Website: home-depot
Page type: customer-info-address
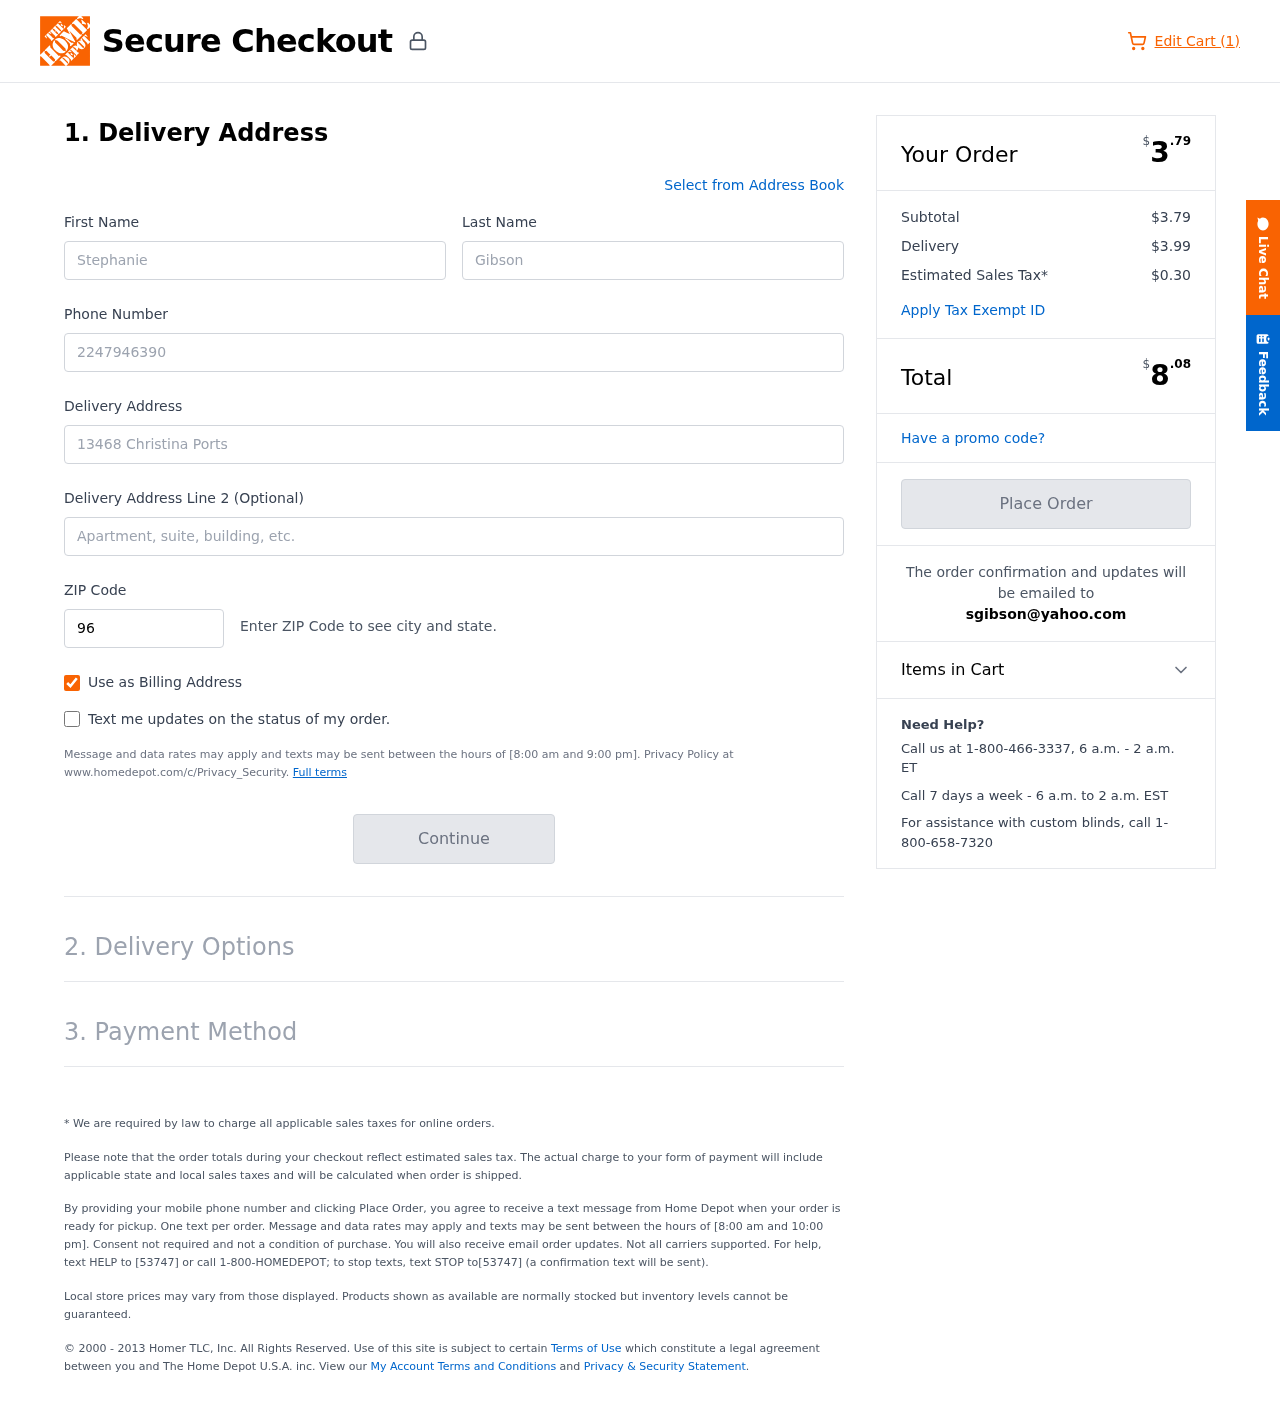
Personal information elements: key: PII_EMAIL
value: sgibson@yahoo.com
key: PII_FIRSTNAME
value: Stephanie
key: PII_LASTNAME
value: Gibson
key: PII_PHONE
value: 2247946390
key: PII_POSTCODE
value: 96502
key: PII_STREET
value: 13468 Christina Ports
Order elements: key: ORDER_NUM_ITEMS
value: Edit Cart (1)
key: ORDER_SUBTOTAL_HEADER
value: $3.79
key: ORDER_SUBTOTAL
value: $3.79
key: ORDER_SHIPPING_COST
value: $3.99
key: ORDER_TAX
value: $0.30
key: ORDER_TOTAL2
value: $8.08